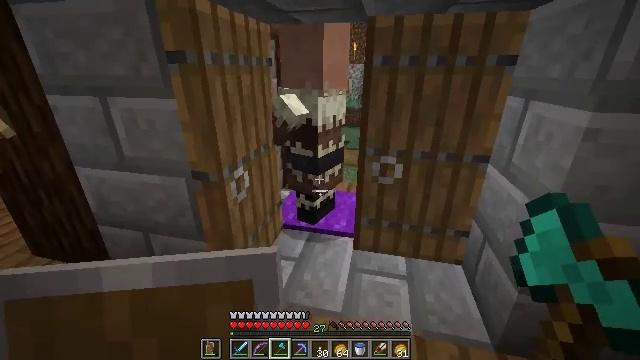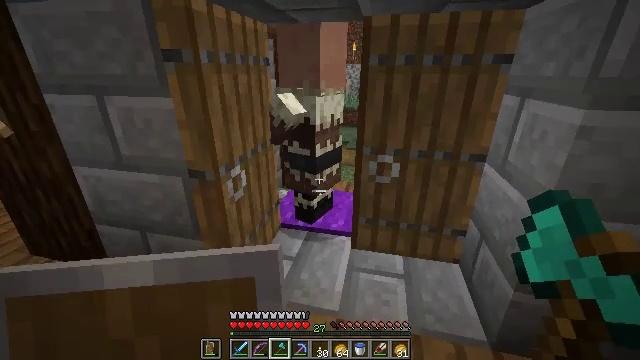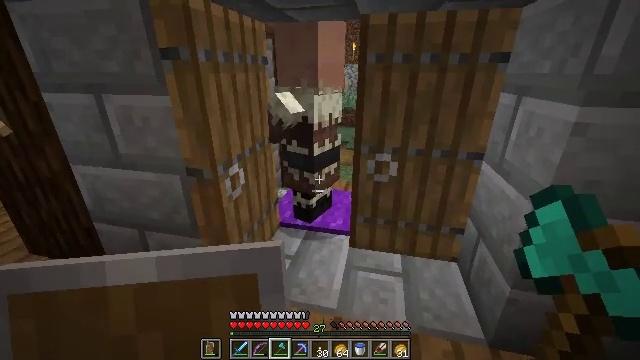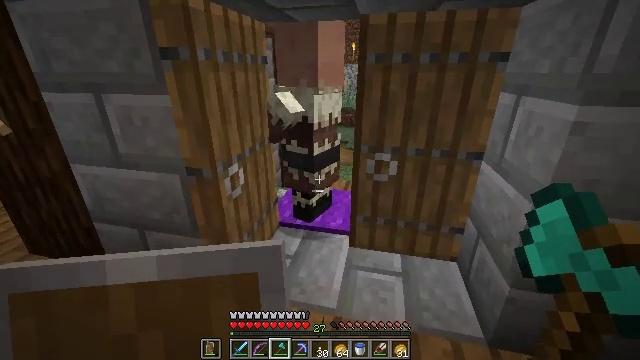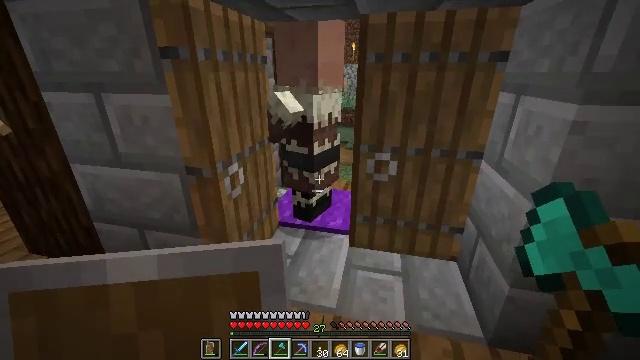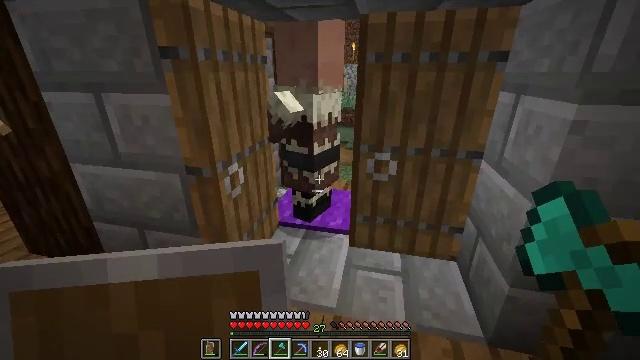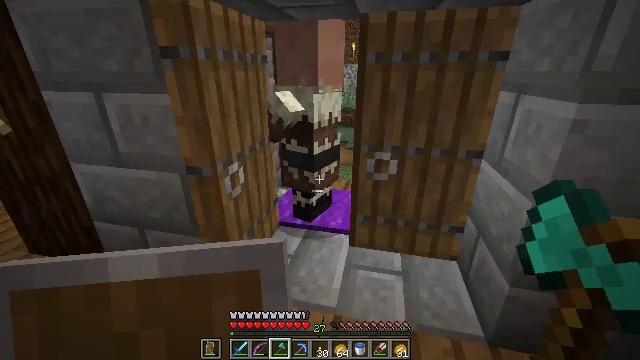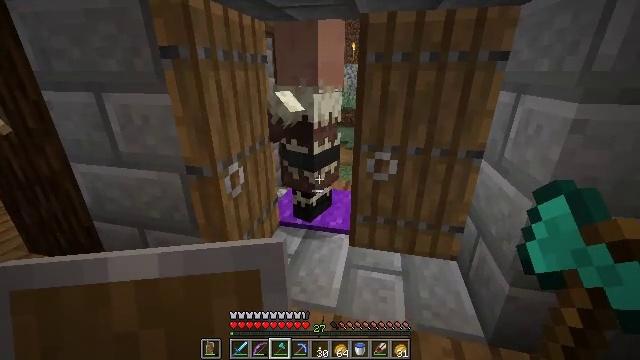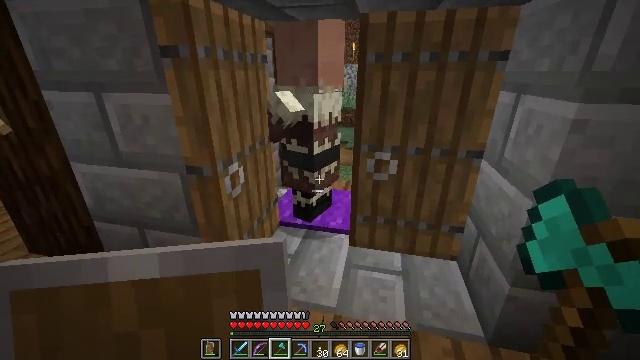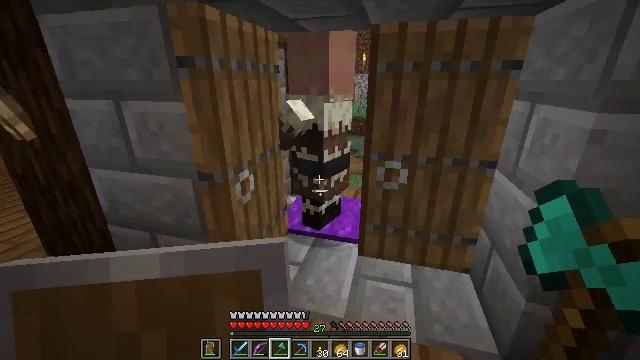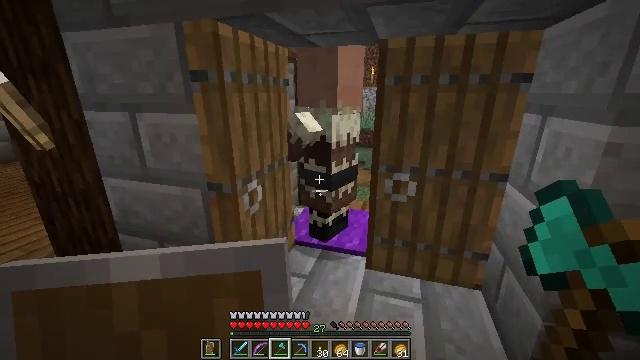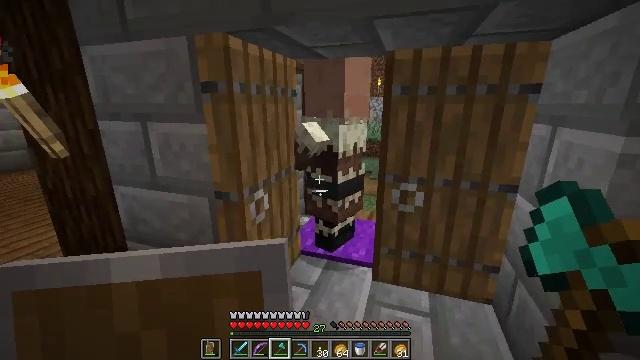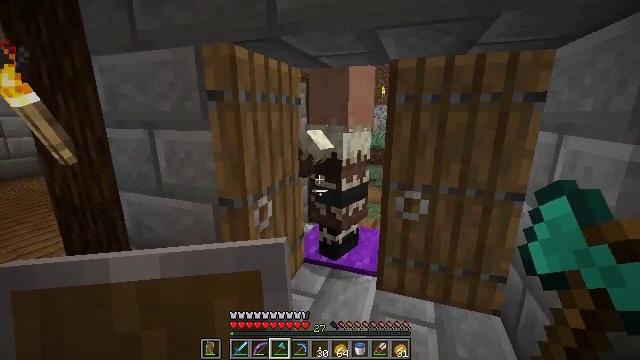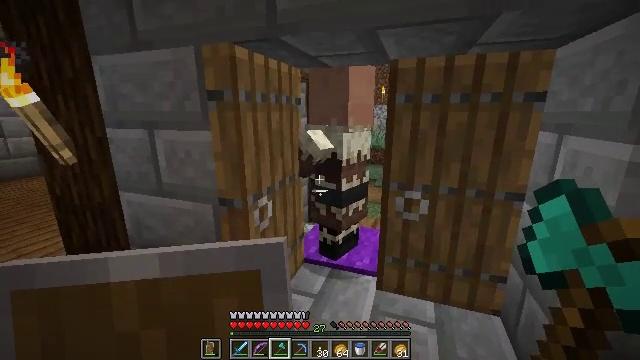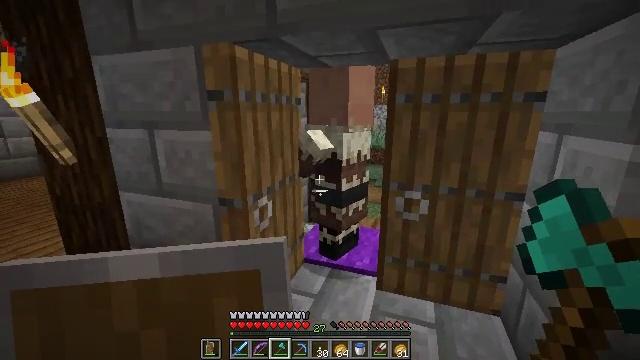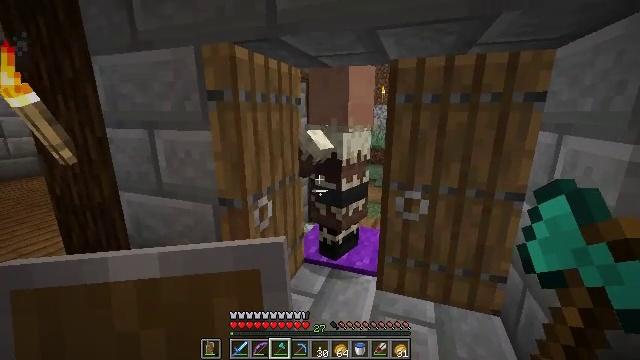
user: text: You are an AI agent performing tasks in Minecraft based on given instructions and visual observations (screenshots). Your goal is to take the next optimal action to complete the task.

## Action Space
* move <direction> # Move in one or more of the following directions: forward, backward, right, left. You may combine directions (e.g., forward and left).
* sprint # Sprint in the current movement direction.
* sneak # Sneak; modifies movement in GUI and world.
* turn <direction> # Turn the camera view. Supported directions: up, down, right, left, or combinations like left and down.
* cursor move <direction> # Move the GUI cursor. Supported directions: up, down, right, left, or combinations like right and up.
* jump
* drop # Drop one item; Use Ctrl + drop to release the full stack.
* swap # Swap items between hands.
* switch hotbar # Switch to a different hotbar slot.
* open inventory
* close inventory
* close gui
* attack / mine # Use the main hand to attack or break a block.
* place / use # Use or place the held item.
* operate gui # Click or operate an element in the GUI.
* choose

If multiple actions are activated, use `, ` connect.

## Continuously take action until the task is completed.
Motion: motion action
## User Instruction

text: Drop a baked potato.
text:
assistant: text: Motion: no_op
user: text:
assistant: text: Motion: no_op
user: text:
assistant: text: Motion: no_op
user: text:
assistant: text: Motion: no_op
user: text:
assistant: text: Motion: no_op
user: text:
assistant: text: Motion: no_op
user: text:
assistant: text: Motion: no_op
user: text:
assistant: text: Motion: no_op
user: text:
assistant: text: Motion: turn left and up
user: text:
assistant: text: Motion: turn left and up
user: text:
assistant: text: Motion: turn left and up
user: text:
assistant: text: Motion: turn up
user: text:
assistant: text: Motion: no_op
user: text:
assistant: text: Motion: no_op
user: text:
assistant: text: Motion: no_op
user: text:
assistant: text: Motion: no_op
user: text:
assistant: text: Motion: move left
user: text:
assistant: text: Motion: move left
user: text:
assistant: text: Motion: move left
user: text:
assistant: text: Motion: move left
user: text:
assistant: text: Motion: move left
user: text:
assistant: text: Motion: no_op
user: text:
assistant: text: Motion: no_op
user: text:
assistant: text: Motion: no_op
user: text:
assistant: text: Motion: no_op
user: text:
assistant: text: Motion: no_op
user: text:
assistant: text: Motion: no_op
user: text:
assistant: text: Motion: move forward and move left
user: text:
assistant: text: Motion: move forward and move left
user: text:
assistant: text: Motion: move forward and move left